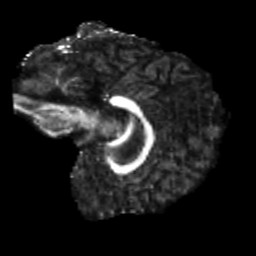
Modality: FA
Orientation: sagittal
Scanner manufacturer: siemens
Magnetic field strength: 3 T
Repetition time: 4 s
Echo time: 0.0594 s